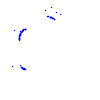
Particle: proton